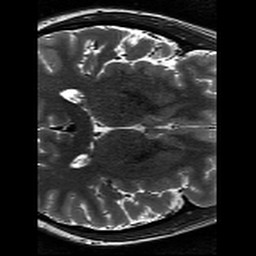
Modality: T2w
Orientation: axial
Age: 27
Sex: female
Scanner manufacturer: siemens
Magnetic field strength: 3 T
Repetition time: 11.39 s
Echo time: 0.09 s